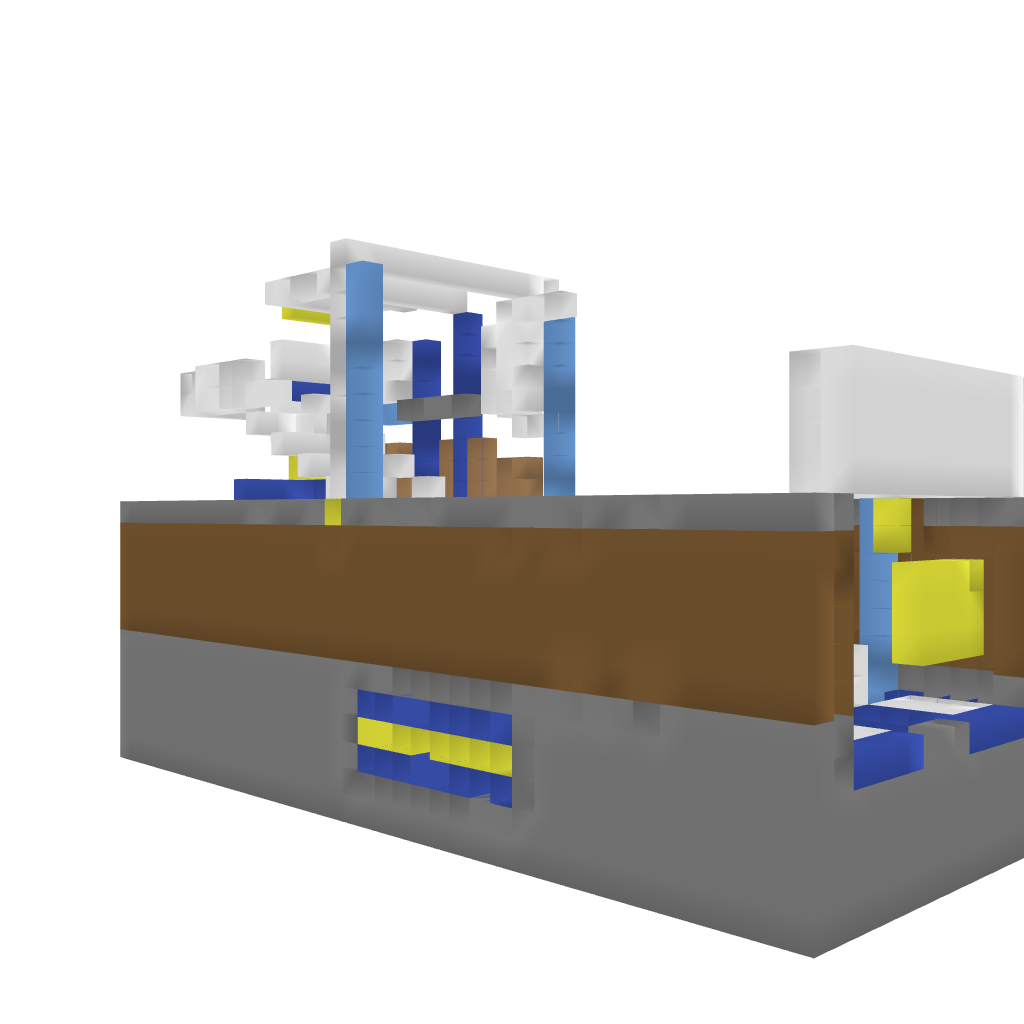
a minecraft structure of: medium modern house bad low quality